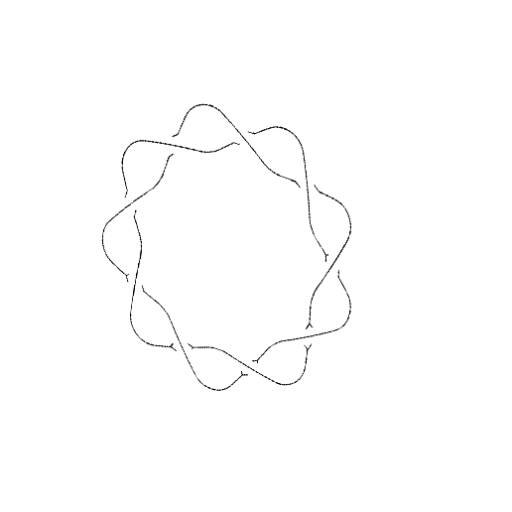
Crossing number: 9